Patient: sex F, age 68
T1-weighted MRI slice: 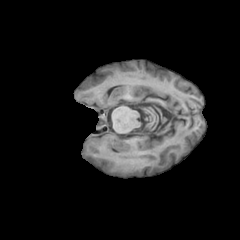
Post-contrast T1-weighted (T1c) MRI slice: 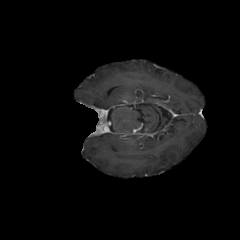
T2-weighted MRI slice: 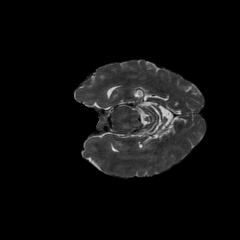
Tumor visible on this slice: no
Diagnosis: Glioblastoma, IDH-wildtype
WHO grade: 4